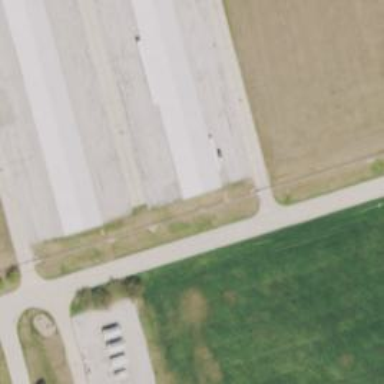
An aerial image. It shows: View of taxiway at the airport.